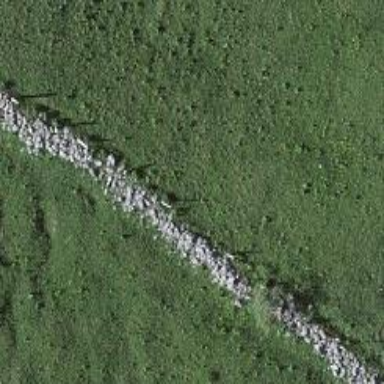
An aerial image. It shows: Wall made of dry stone.